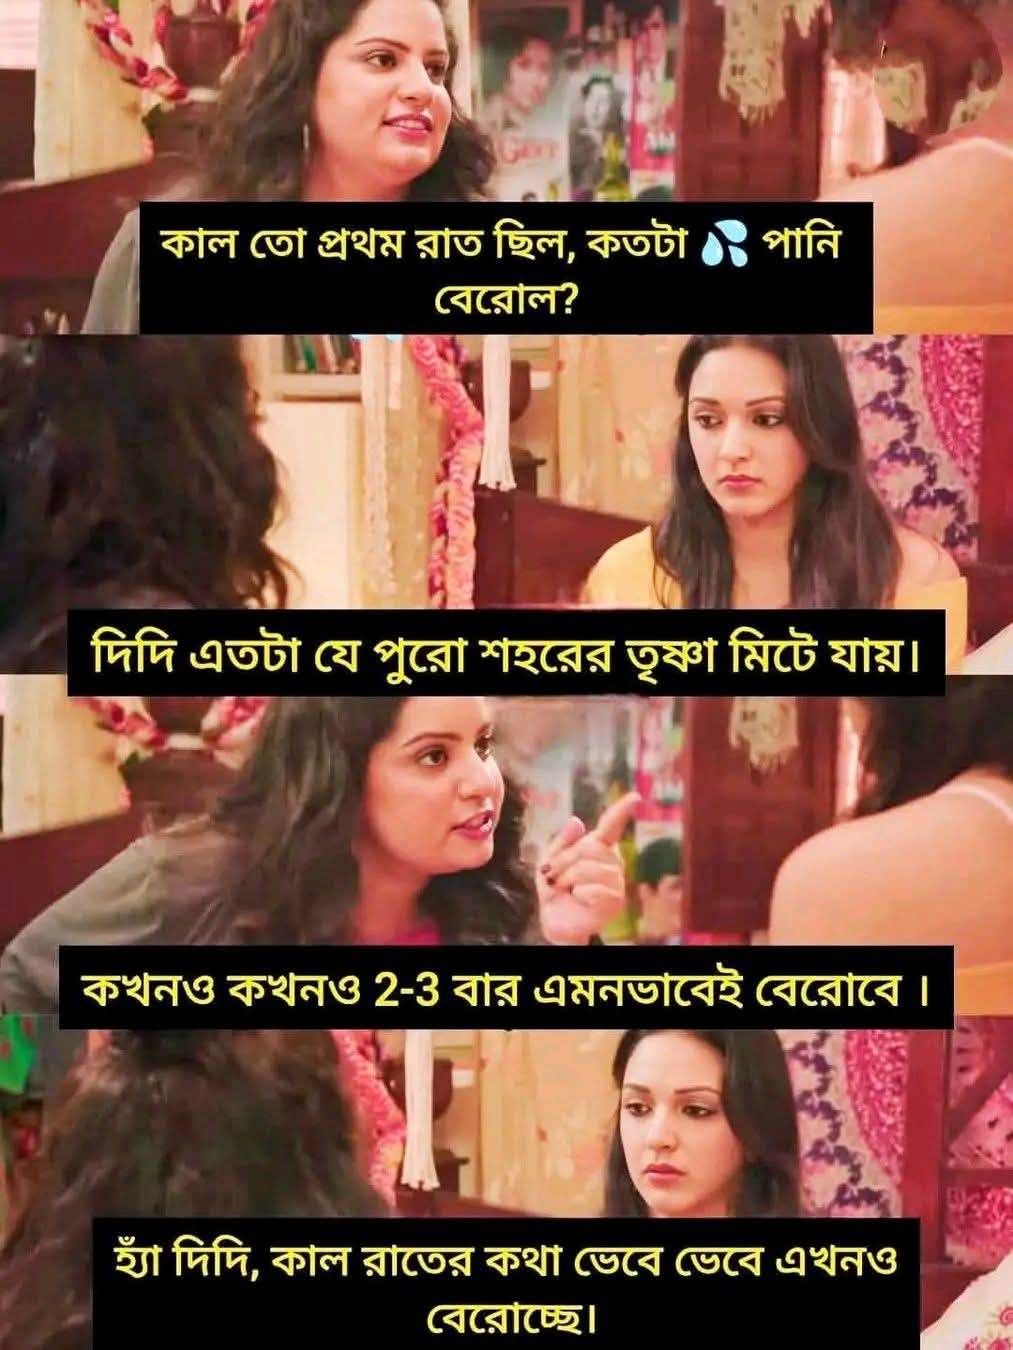
Text: কাল তো প্রথম রাত ছিল, কতটা পানি বেরোল?
দিদি এতটা যে পুরো শহরের তৃষ্ণা মিটে যায়।
কখনও কখনও 2-3 বার এমনভাবেই বেরোবে।
হ্যাঁ দিদি, কাল রাতের কথা ভেবে ভেবে এখনও বেরোচ্ছে।
Label: Non Hate